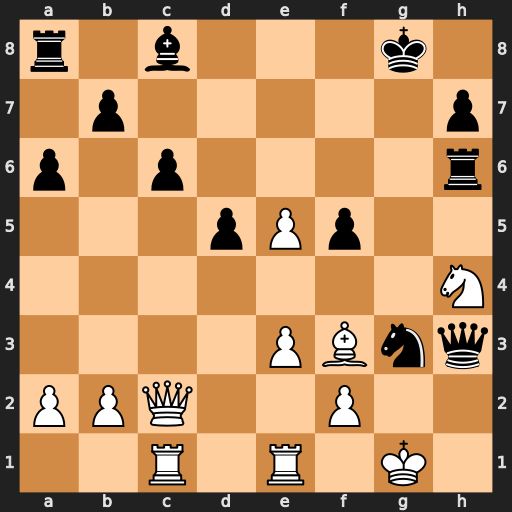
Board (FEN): r1b3k1/1p5p/p1p4r/3pPp2/7N/4PBnq/PPQ2P2/2R1R1K1
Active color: w
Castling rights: -
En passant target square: -
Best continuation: fxg3 Qxg3+ Qg2 Qxg2+ Nxg2